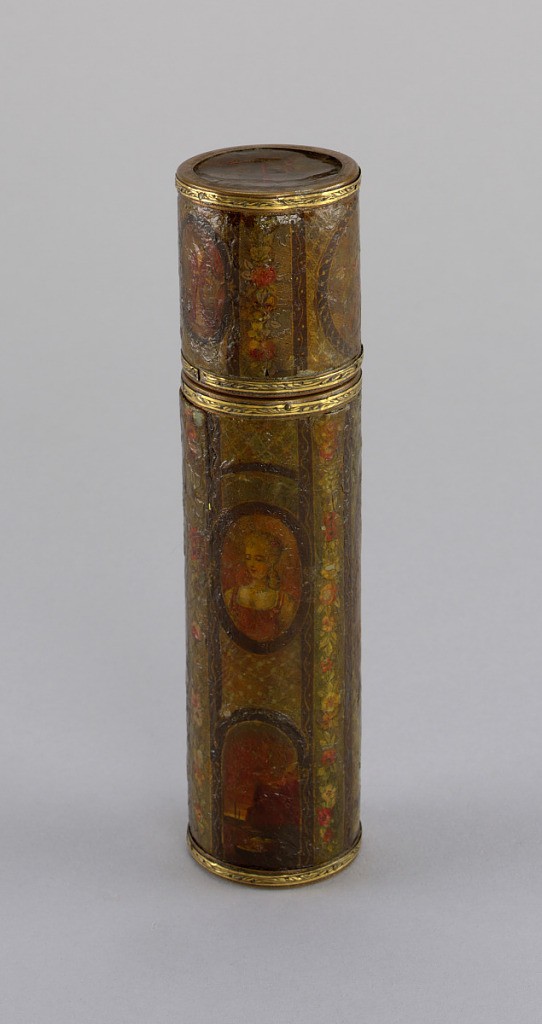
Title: Etui and cover
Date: late 18th century
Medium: Lacquer painted over shagreen; Vernis Martian
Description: Cylindrical case with tortoise shell interior.